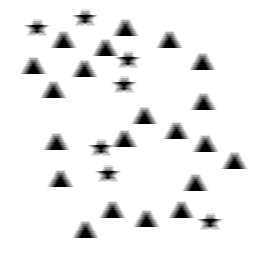
Squares: 0
Triangles: 21
Stars: 7
Total shapes: 28